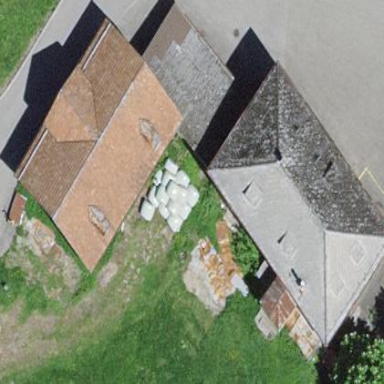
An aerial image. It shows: Farm auxiliary building.